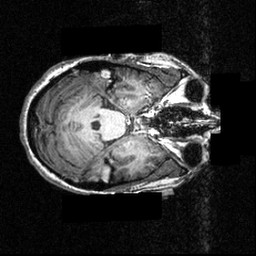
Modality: T1w
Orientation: axial
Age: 22
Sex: female
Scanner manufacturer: siemens
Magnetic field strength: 3.951 T
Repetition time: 1.5 s
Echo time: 0.00335 s